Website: home-depot
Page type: review-order
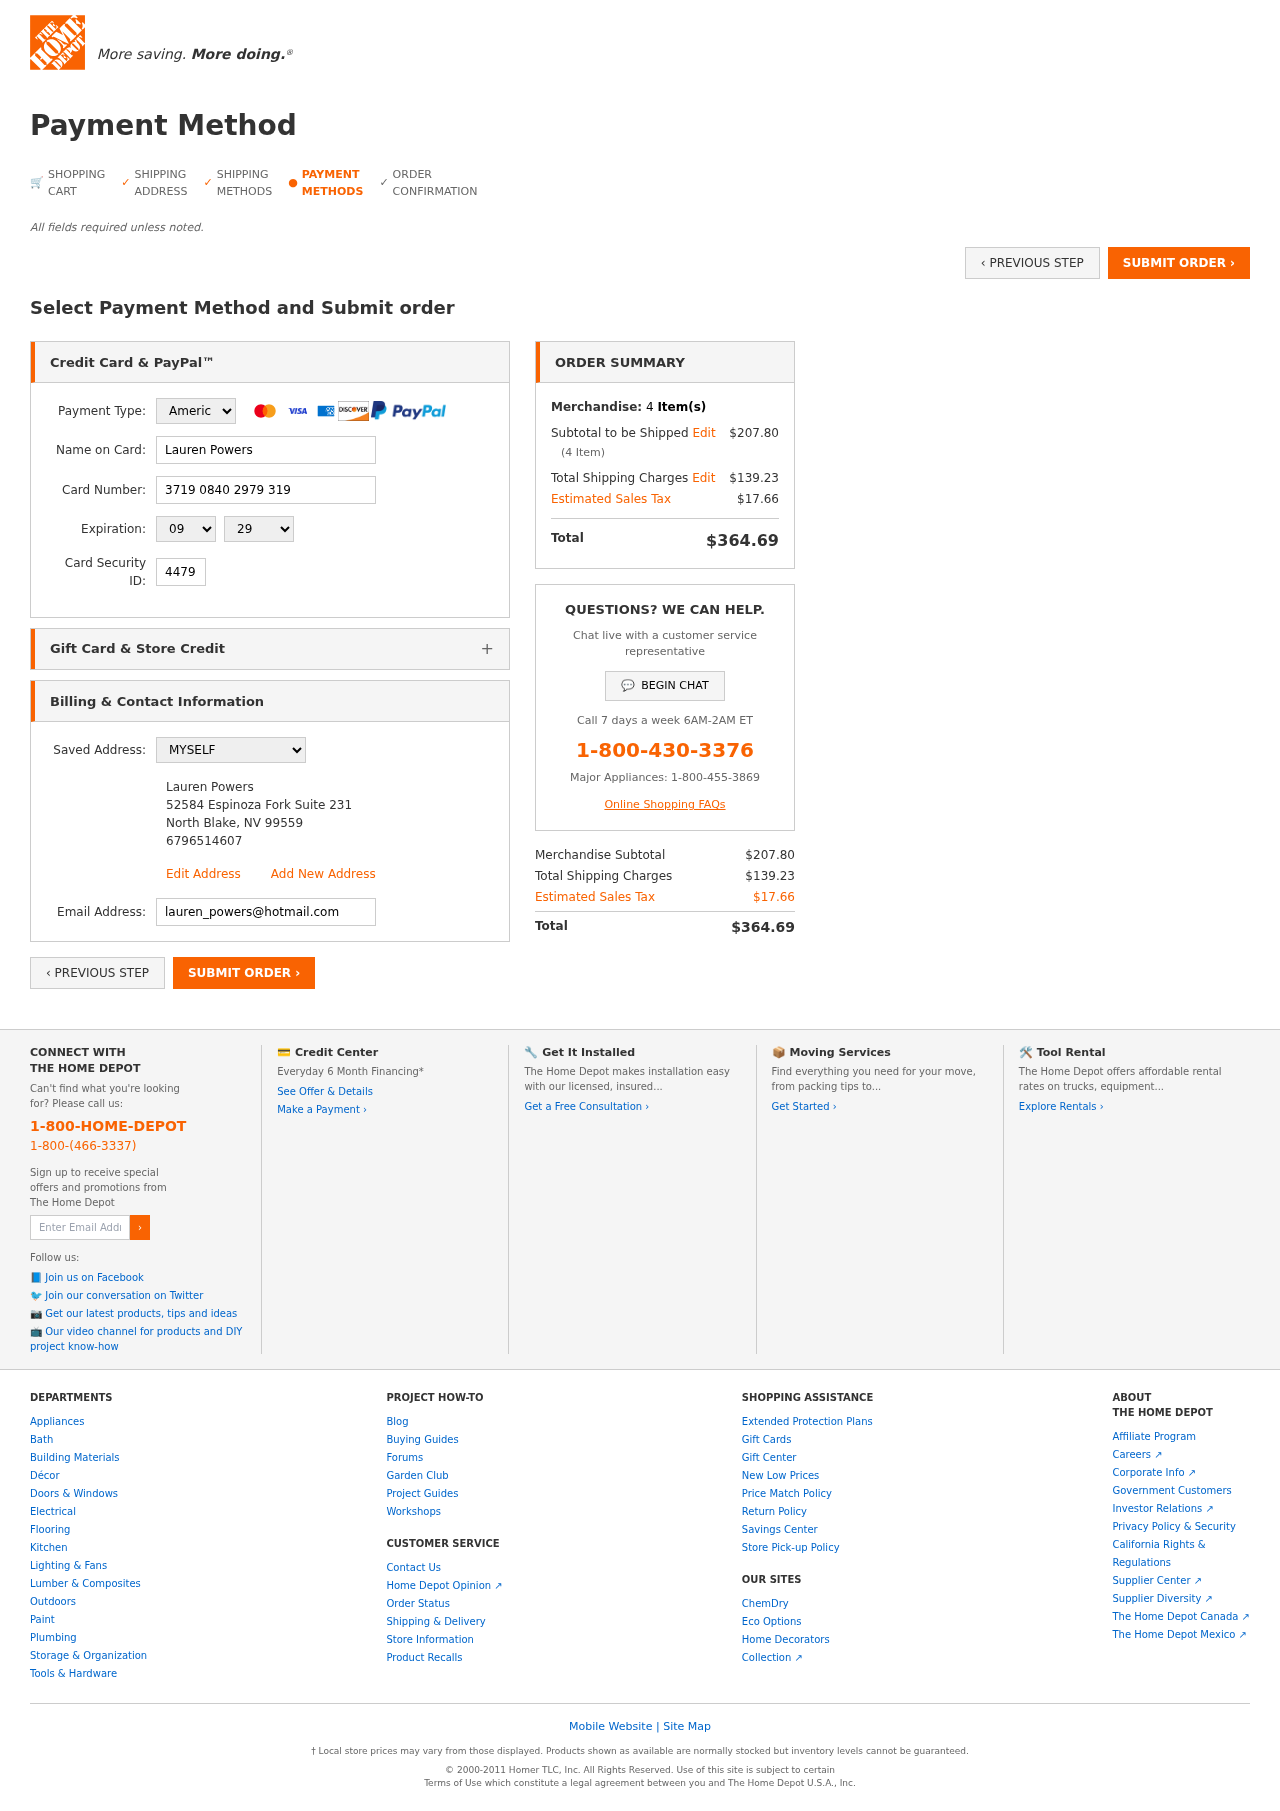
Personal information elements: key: PII_CARD_CVV
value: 4479
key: PII_CARD_EXPIRY_MONTH
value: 09
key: PII_CARD_EXPIRY_YEAR
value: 29
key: PII_CARD_NUMBER
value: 3719 0840 2979 319
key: PII_CARD_TYPE
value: American Express
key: PII_EMAIL
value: lauren_powers@hotmail.com
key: PII_FULLNAME
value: Lauren Powers
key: PII_FULLNAME2
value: Lauren Powers
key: PII_STREET2
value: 52584 Espinoza Fork Suite 231
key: PII_CITY2
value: North Blake
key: PII_STATE_ABBR2
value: NV
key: PII_POSTCODE2
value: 99559
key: PII_PHONE2
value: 6796514607
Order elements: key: ORDER_NUM_ITEMS
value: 4
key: ORDER_SUBTOTAL
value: $207.80
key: ORDER_NUM_ITEMS2
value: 4
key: ORDER_SHIPPING_COST
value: $139.23
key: ORDER_TAX
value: $17.66
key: ORDER_TOTAL
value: $364.69
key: ORDER_SUBTOTAL2
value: $207.80
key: ORDER_SHIPPING_COST2
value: $139.23
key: ORDER_TAX2
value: $17.66
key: ORDER_TOTAL2
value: $364.69